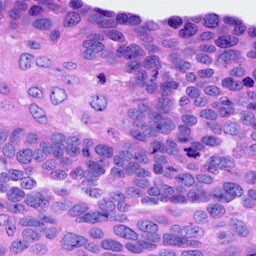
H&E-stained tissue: Ovarian